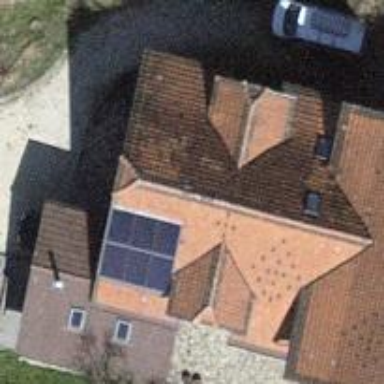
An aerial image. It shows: Solar photovoltaic panel generator.